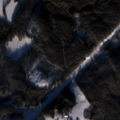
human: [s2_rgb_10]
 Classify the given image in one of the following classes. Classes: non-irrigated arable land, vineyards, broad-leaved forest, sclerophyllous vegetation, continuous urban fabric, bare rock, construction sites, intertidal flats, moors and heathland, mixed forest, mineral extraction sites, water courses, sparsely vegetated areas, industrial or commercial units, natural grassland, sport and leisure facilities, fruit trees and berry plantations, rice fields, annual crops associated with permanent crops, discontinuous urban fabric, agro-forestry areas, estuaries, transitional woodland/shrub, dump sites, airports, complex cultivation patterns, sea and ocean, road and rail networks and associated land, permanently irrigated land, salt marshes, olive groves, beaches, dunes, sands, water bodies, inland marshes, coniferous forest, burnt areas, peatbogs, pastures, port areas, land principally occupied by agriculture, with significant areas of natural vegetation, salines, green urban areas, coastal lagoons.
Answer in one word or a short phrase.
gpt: coniferous forest, mixed forest, transitional woodland/shrub